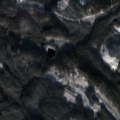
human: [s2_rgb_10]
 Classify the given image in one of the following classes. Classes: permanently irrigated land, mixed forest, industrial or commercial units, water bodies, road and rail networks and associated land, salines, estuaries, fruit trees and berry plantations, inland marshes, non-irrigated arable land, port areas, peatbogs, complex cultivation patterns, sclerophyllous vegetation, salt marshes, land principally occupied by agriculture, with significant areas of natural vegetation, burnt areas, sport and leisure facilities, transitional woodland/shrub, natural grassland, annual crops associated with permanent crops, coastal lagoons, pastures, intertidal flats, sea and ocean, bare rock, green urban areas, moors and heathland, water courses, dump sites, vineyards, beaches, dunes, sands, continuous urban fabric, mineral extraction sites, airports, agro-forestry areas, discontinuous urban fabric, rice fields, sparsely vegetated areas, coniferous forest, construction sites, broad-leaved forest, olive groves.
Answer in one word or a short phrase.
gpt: coniferous forest, mixed forest